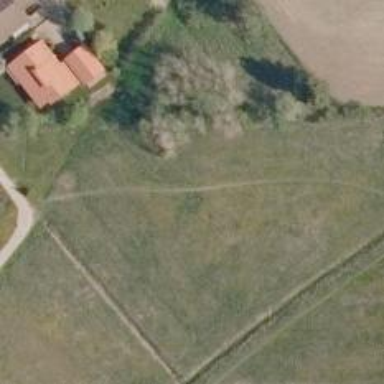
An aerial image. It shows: Path.